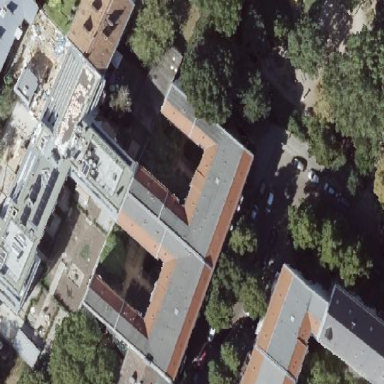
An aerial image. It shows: Residential building with double saltbox roof shape.